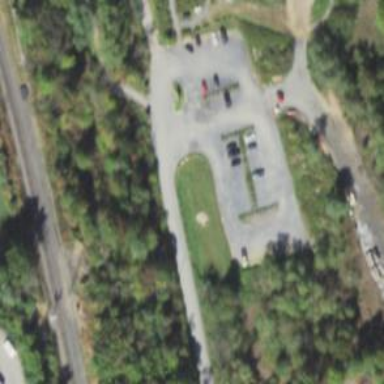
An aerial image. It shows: Parking area designated for trailhead.